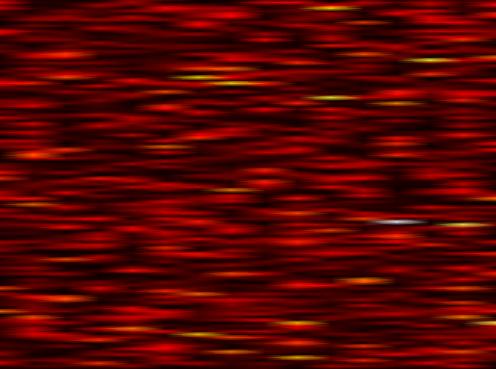
Label: FBMC